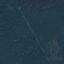
Label: Forest